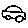
Label: car